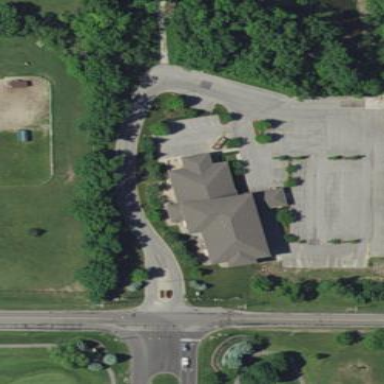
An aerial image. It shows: Commercial building that houses clinic providing healthcare services.